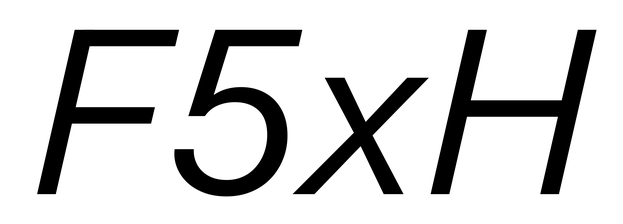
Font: InstrumentSans-Italic_Italic